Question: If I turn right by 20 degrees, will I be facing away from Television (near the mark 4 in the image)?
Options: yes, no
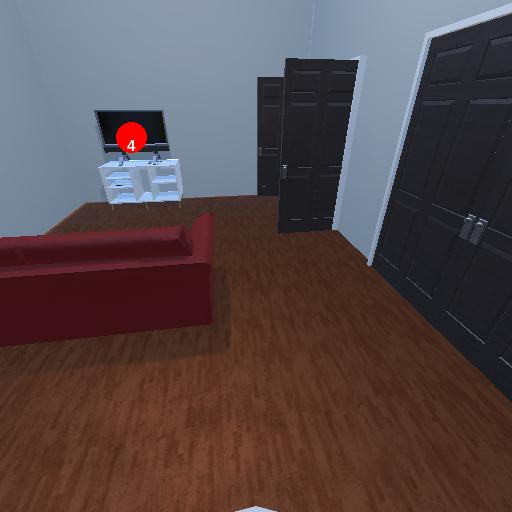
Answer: yes